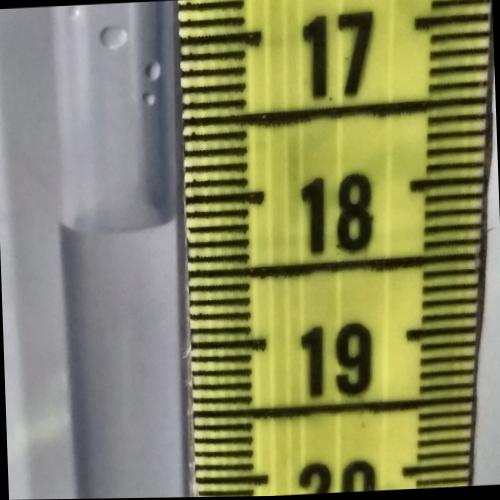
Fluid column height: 18.1 cm